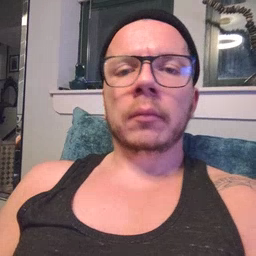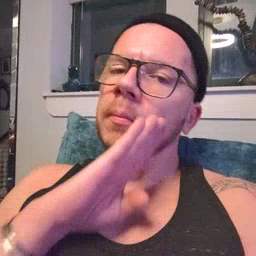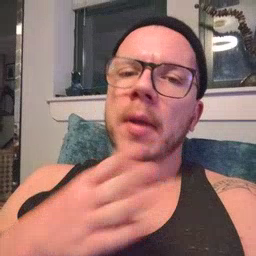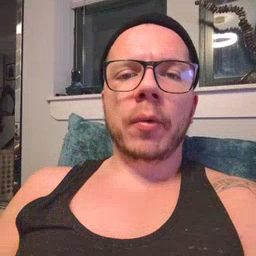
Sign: bedroom